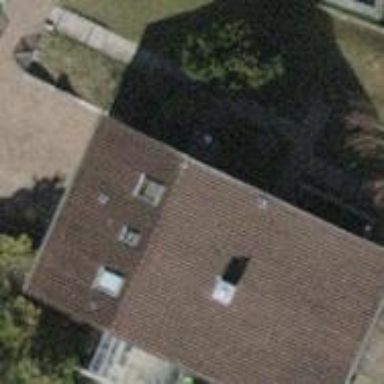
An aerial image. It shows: Detached building.